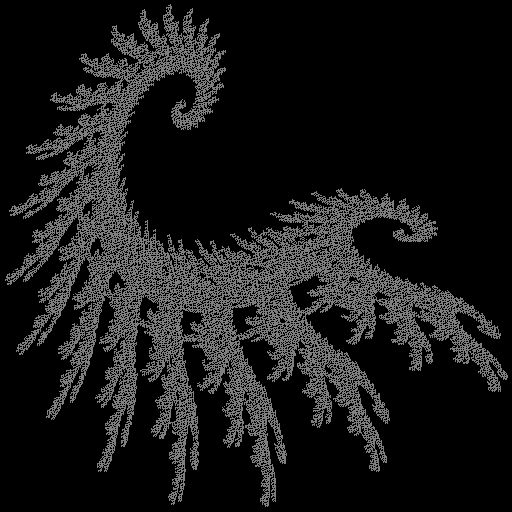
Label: grassfern